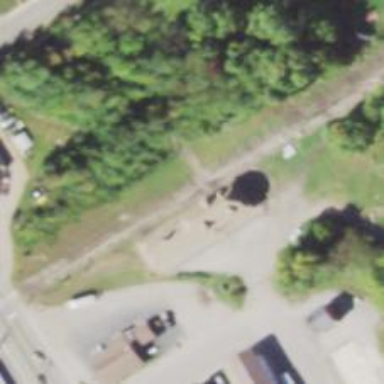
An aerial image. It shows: Train attraction.